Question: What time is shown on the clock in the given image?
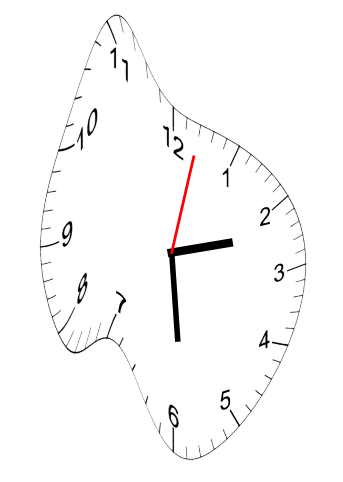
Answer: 02:29:02